Question: I have a byte array (imgBuffer) which contains the rgb values for a jpeg image. I would like to save this to a Bitmap. When I use 'System.IO.File.WriteAllBytes("fileImg.jpg", imgBuffer);' I am able see the image in my directory in its correct format. The image gets corrupted when I try to write the same byte array, imgBuffer, to a Bitmap object. (The image format is 24bpp, 320x240)
'''
BitmapData data;
Bitmap myBitmap = new Bitmap(320, 240, PixelFormat.Format24bppRgb);
//convert bytes to a bitmap
data = myBitmap .LockBits(new Rectangle(Point.Empty, bitmapResized.Size), ImageLockMode.WriteOnly,
PixelFormat.Format24bppRgb);
Marshal.Copy(imgBuffer, 0, data.Scan0, imgBuffer.Length);
myBitmap .UnlockBits(data);
myBitmap .Save("bitmapImg.jpg");
'''
What must I change so that bitmapImg is correctly outputted to my directory? I am currently getting the following corrupted image.

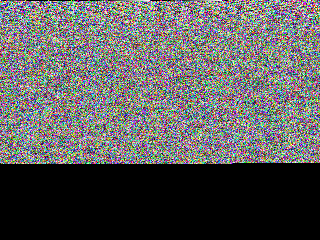
Answer: If you can save your 'imgBuffer' byte array to disk and read it as a JPEG in an image viewer, then it is not the raw RGB values for the image.
You can load a 'Bitmap' from a stream and use the data in 'imgBuffer' as your source, and you will get a 'Bitmap' object back that you can use.